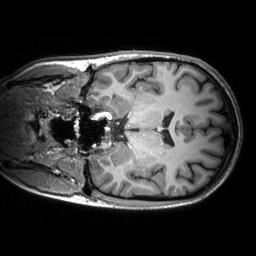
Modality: T1w
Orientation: coronal
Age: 23
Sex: female
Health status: healthy
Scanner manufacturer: siemens
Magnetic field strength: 3 T
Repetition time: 2.53 s
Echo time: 0.00288 s